Aerial crown-view tile of a tropical tree (Barro Colorado Island, Panama), acquired 20241216:
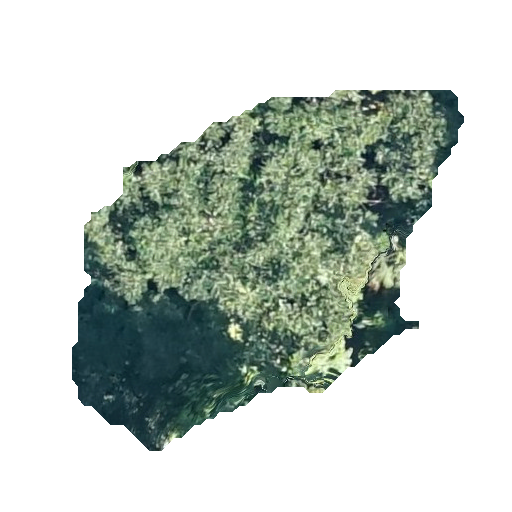
Species: Zanthoxylum ekmanii
GBIF accepted scientific name: Zanthoxylum ekmanii
Crown area: 133.838 m²